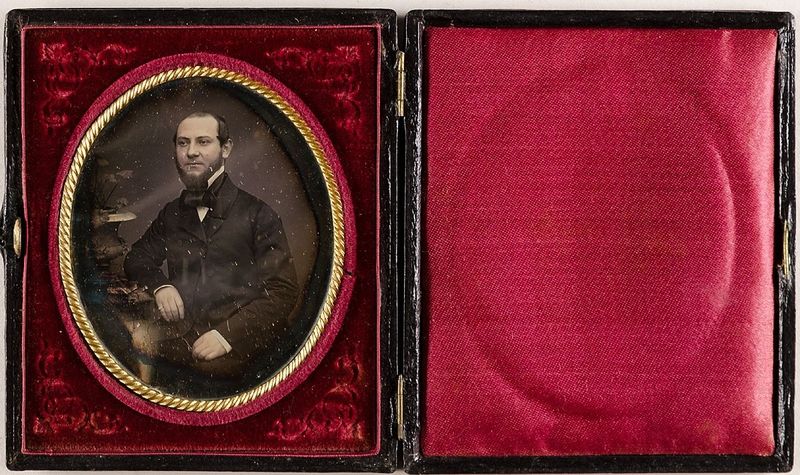
Titel: Unbekannter Mann mit Bart
Standort: Hamburg
Institution: Museum für Kunst und Gewerbe Hamburg
Schlagwörter: mann, blume, nase, rot, anzug, bart, rahmen, hände, portrait, porträt, figur, oval, foto, fotografie, photographie, photo, etui, scharnier, lichtbild, daguerreotypie, bildwerke, angewandte und bildende kunst, hessische systematik, porträtfotografie, porträtphotographie, hüftbild